Field crop: maize
Growth stage: 2
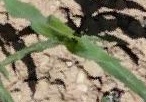
Species: maize